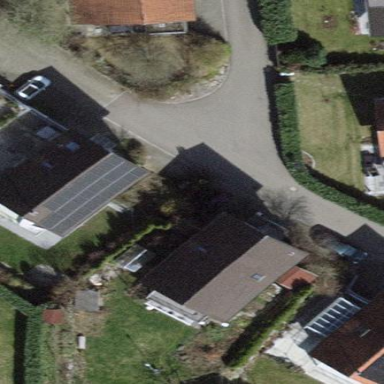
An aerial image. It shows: Detached building with gabled roof.